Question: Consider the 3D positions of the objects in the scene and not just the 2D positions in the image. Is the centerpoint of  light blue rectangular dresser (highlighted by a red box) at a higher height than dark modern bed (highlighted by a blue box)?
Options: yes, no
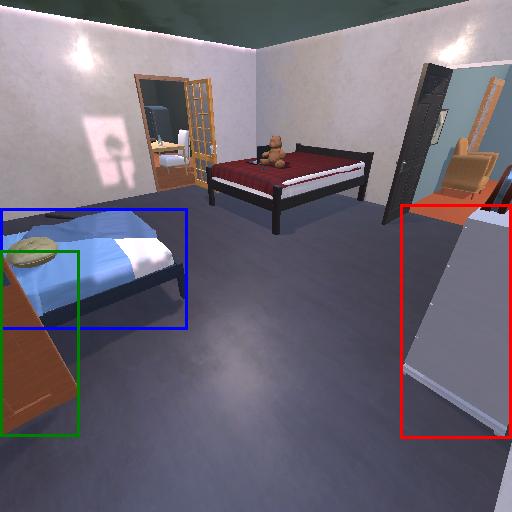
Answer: yes